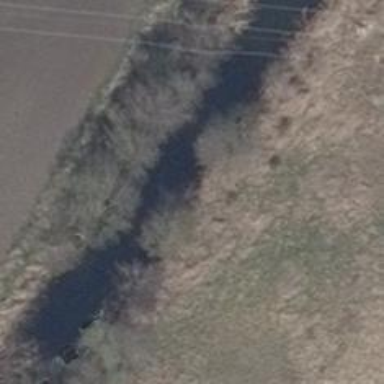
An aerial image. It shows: Row of deciduous broadleaved trees.